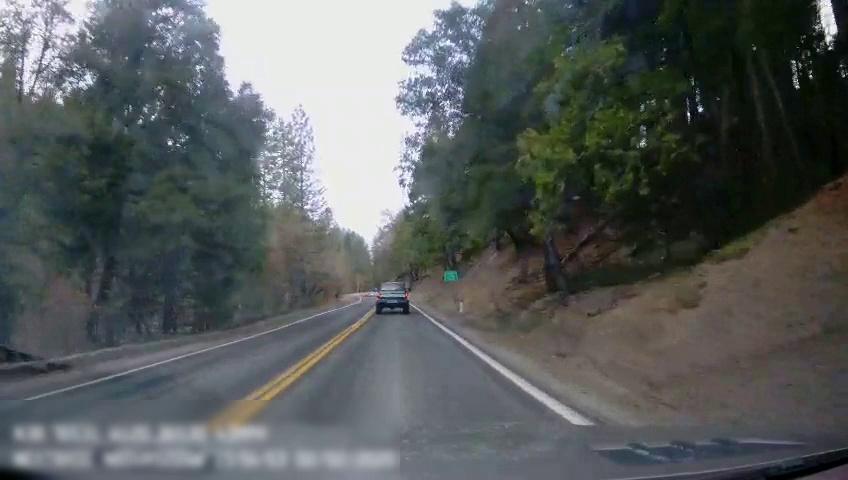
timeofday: Day
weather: Sunny
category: Drivable Space
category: Vehicles | Truck
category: Lanes | Current Lane
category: Lanes | Current Lane
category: Lanes | Alternate Lane